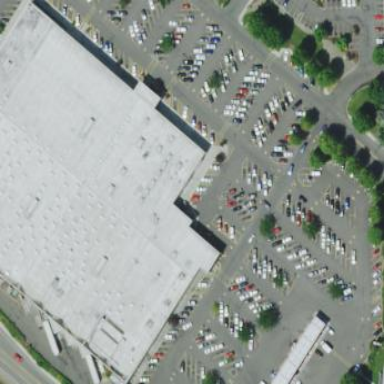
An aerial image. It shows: Retail area.